Question: I am overriding the Template for a GroupBox header like this:
'''
<Style x:Key="styleScoreComp" TargetType="{x:Type GroupBox}">
<Setter Property="HeaderTemplate">
<Setter.Value>
<DataTemplate>
<Grid >
<Grid.ColumnDefinitions>
<ColumnDefinition Width="Auto"/>
<ColumnDefinition Width="*"/>
</Grid.ColumnDefinitions>
<TextBlock Grid.Column="0" Text="{Binding}" Foreground="Black" FontWeight="Bold" FontSize="20" VerticalAlignment="Center"/>
<StackPanel Grid.Column="1" Orientation="Horizontal" HorizontalAlignment="Right" VerticalAlignment="Center" >
<Composer:AddElementButton Type="Composite"/>
<Composer:AddElementButton Type="Calculation"/>
<Composer:AddElementButton Type="SimulationValue"/>
</StackPanel>
</Grid>
</DataTemplate>
</Setter.Value>
</Setter>
</Style>
'''
AddElementButton
'''
<Border x:Name="borderButton" BorderThickness="1" BorderBrush="Silver" CornerRadius="4" Cursor="Hand" Margin="5" Background="White" Width="50" Height="45" MouseEnter="Border_MouseEnter" MouseLeave="Border_MouseLeave" MouseLeftButtonUp="borderButton_MouseLeftButtonUp">
<Canvas HorizontalAlignment="Stretch" VerticalAlignment="Stretch">
<Image x:Name="imgType" Source="{Binding TypeImage, RelativeSource={RelativeSource FindAncestor, AncestorType={x:Type UserControl}}}"
Cursor="Hand" Stretch="Uniform" Width="24" Height="24" Canvas.Top="3" Canvas.Left="13" />
<Image Canvas.Top="30" Canvas.Left="7" Source="add.png" Cursor="Hand" Stretch="Uniform" Width="36" Height="9" VerticalAlignment="Bottom" />
</Canvas>
</Border>
'''
Basically, it works, but when you mouse over the middle of the button, it thinks the mouse has left the Border control. It seems like its happening when the mouse is over where the GroupBox border is. See this picture:

What's going on here?
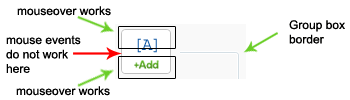
Answer: So it turns out the problem is the order that the groupbox border is being drawn. I found a site that describes the problem: <URL>
I fixed it by setting the GroupBox style to the following:
'''
> <Style TargetType="{x:Type GroupBox}" x:Key="styleTest">
> <Setter Property="BorderBrush" Value="#D5DFE5"/>
> <Setter Property="BorderThickness" Value="1"/>
> <Setter Property="Template">
> <Setter.Value>
> <ControlTemplate TargetType="{x:Type GroupBox}">
> <Grid SnapsToDevicePixels="true">
> <Grid.ColumnDefinitions>
> <ColumnDefinition Width="6"/>
> <ColumnDefinition Width="Auto"/>
> <ColumnDefinition Width="*"/>
> <ColumnDefinition Width="6"/>
> </Grid.ColumnDefinitions>
> <Grid.RowDefinitions>
> <RowDefinition Height="Auto"/>
> <RowDefinition Height="Auto"/>
> <RowDefinition Height="*"/>
> <RowDefinition Height="6"/>
> </Grid.RowDefinitions>
> <Border Background="{TemplateBinding Background}" BorderBrush="Silver"
> BorderThickness="{TemplateBinding BorderThickness}" CornerRadius="4"
> Grid.Column="0" Grid.ColumnSpan="4" Grid.Row="1" Grid.RowSpan="3"/>
>
> <ContentPresenter Margin="{TemplateBinding Padding}"
> SnapsToDevicePixels="{TemplateBinding SnapsToDevicePixels}"
> Grid.Column="1" Grid.ColumnSpan="2" Grid.Row="2"/>
>
> <Border x:Name="Header" Padding="3,1,3,0" Grid.Column="1" Grid.Row="0" Grid.RowSpan="2">
> <ContentPresenter DataContext="{Binding}" SnapsToDevicePixels="{TemplateBinding
> SnapsToDevicePixels}" ContentSource="Header"
> RecognizesAccessKey="True"/>
> </Border>
> </Grid>
> </ControlTemplate>
> </Setter.Value>
> </Setter>
> </Style>
'''
and then setting the header to contains the buttons.